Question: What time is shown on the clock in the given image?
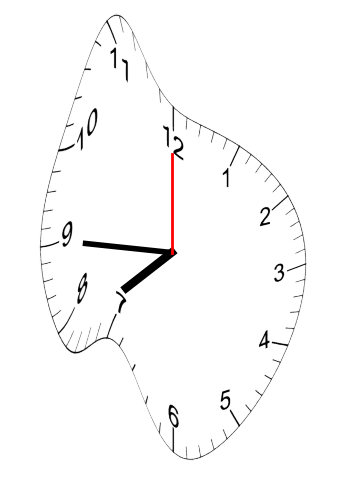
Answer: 07:45:00